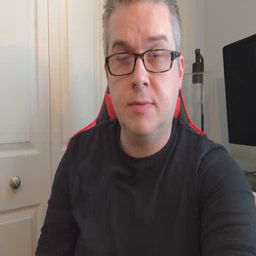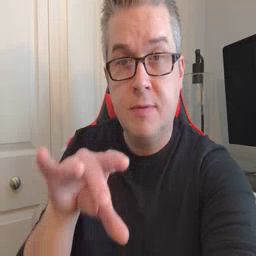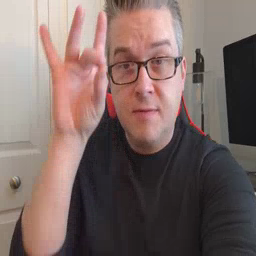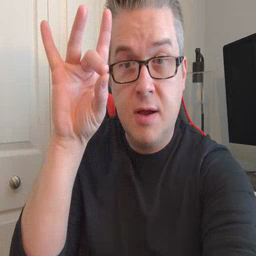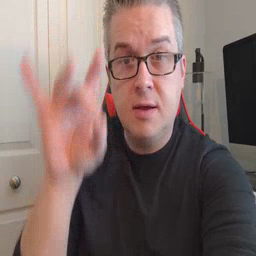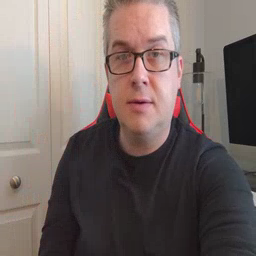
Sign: find